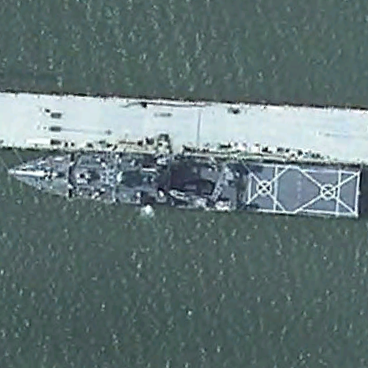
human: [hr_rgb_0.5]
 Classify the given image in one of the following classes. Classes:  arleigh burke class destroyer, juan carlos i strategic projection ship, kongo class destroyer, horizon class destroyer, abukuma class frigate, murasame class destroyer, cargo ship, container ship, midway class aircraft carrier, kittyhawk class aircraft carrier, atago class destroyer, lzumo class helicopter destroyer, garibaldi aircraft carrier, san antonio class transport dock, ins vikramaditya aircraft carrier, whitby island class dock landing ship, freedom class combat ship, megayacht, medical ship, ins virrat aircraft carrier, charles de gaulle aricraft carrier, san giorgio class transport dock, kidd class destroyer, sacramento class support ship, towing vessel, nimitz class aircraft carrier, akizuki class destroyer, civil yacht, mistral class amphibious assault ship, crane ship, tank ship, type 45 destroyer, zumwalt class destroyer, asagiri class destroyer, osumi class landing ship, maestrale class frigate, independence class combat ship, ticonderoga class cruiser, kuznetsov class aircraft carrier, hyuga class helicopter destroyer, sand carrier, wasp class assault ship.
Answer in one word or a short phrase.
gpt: Whitby Island class dock landing ship